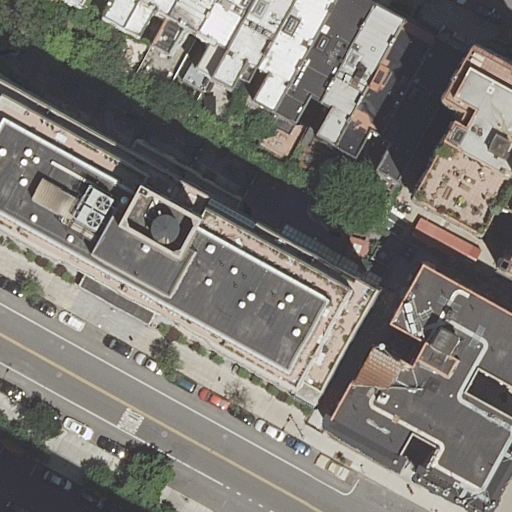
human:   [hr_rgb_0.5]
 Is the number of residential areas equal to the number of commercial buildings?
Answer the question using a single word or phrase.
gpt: no

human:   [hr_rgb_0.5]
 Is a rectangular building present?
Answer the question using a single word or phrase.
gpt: yes

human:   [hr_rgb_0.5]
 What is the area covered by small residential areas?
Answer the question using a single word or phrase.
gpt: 0m2

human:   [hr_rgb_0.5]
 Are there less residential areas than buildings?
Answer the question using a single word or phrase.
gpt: yes

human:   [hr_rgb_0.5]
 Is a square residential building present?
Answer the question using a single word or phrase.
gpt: no

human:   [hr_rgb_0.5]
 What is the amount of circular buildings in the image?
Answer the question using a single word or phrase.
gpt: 0

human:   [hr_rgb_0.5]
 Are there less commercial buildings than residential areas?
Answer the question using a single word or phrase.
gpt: yes

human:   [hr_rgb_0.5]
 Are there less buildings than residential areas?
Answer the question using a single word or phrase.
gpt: no

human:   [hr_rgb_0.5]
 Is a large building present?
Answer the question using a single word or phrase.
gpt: no

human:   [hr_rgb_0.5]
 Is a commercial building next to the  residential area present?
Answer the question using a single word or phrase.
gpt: no

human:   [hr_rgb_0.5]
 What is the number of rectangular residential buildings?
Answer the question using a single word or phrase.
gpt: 6

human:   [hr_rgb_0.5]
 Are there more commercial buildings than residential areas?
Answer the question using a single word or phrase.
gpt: no

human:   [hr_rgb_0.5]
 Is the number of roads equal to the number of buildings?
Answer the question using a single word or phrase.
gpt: no

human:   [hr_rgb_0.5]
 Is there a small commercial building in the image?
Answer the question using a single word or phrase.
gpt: no

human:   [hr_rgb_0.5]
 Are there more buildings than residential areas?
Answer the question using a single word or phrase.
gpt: yes

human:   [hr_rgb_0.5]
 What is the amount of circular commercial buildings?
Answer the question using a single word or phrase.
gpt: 0

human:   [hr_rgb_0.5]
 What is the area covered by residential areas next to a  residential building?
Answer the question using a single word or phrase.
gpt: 6602m2

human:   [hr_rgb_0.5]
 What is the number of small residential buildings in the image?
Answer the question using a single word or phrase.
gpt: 5

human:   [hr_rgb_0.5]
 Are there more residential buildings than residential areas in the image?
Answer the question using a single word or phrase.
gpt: yes

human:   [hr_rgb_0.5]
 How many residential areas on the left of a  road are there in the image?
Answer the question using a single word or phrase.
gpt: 1

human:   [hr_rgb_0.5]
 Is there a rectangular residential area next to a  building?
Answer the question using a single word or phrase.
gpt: yes

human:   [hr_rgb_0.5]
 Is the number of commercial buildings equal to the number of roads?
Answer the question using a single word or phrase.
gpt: no

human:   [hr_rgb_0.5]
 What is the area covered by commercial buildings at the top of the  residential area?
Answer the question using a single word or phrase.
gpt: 0m2

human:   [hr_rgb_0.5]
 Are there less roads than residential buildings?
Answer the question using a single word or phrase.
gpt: yes

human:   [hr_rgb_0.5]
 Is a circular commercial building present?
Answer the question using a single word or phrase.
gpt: no

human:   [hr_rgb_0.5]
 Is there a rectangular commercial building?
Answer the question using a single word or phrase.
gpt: no

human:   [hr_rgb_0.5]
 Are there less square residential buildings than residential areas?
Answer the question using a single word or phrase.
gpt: yes

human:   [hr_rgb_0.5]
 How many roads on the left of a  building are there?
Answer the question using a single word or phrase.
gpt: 1

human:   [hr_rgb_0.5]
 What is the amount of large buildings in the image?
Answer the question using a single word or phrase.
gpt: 0

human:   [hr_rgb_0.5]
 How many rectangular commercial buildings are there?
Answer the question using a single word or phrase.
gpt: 0

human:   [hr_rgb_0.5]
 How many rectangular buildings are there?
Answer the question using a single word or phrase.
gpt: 6

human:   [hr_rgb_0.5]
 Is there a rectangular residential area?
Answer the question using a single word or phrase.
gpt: yes

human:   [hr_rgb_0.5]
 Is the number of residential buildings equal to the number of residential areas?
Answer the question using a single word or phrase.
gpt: no

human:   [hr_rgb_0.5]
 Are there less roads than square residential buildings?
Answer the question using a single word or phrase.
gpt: no

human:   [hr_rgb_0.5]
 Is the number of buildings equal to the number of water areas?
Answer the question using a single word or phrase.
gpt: no

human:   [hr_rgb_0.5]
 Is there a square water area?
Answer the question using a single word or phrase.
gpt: no